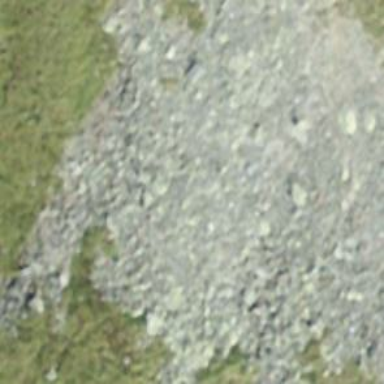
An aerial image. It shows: Natural scree.